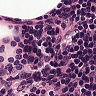
Metastatic tissue present: no